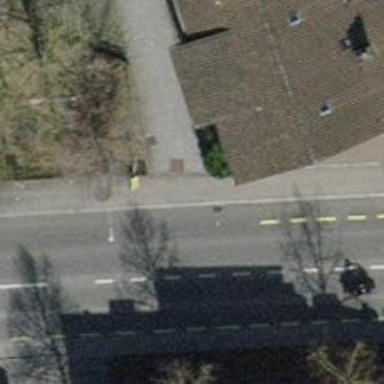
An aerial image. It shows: Living street.